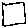
Label: square